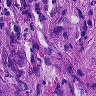
Metastatic tissue present: yes